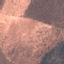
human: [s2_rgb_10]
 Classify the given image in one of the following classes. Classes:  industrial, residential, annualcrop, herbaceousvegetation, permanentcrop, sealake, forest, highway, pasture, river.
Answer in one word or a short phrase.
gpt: PermanentCrop